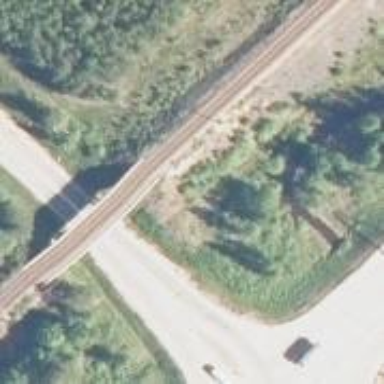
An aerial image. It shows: Bridge used by trains with continuous electrified contact lines.